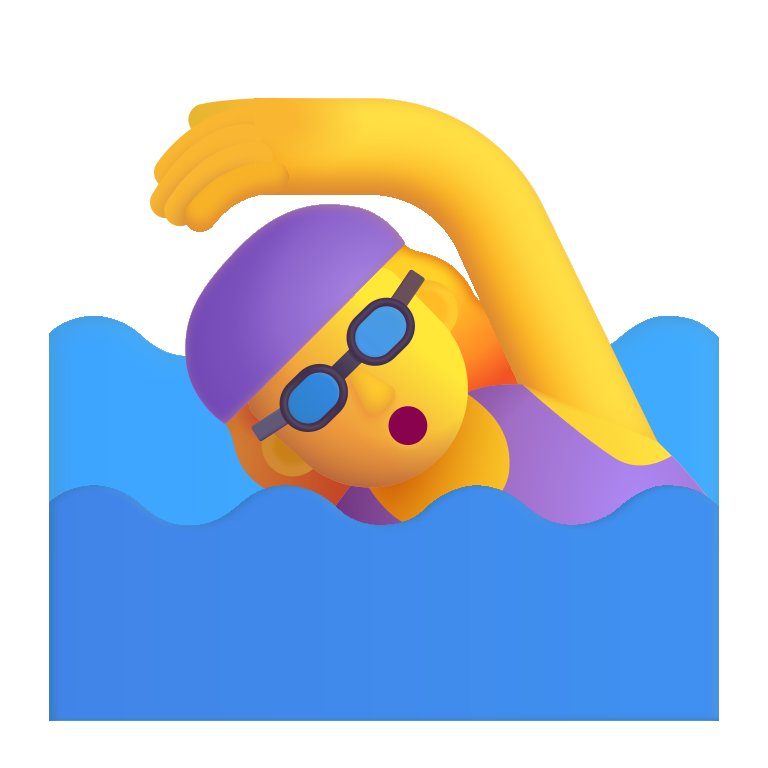
woman swimming color default